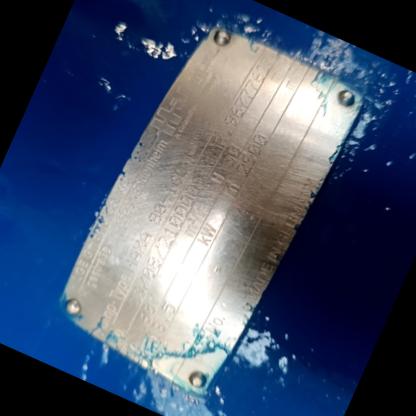
Klasa: tabliczka-znamionowa